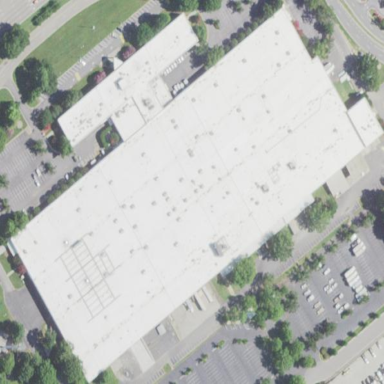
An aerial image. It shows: Commercial building.